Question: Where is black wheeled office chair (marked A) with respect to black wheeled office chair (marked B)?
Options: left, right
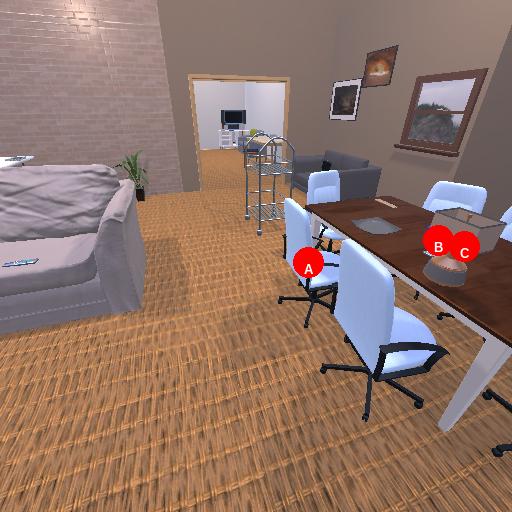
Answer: left